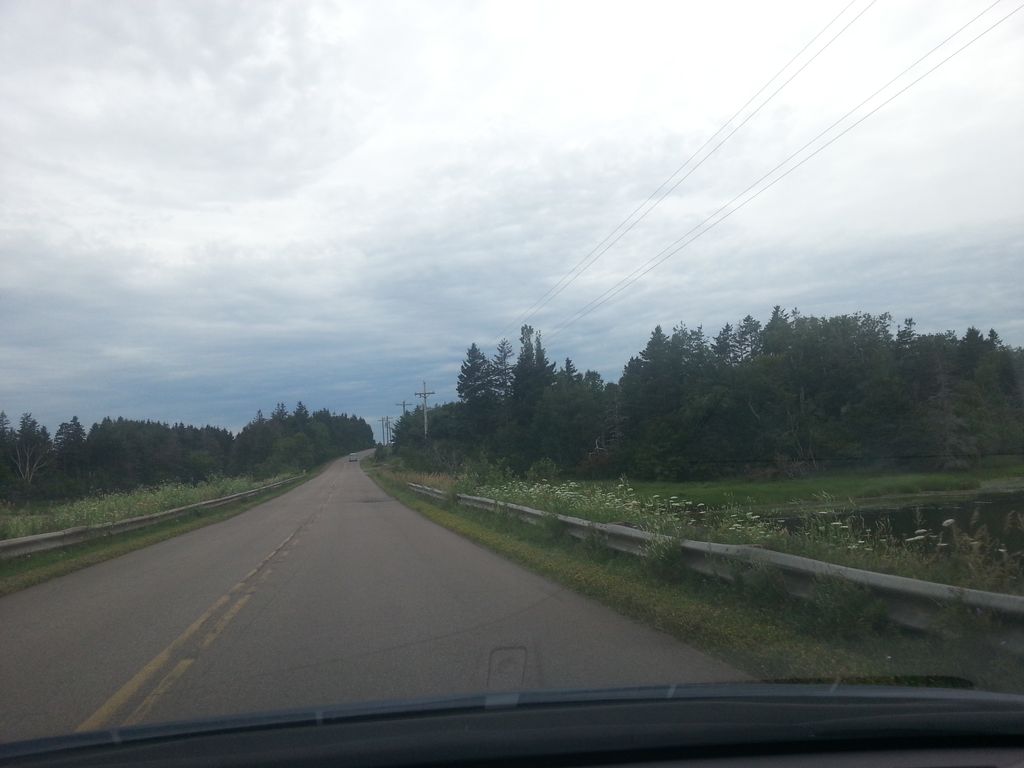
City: charlottetown